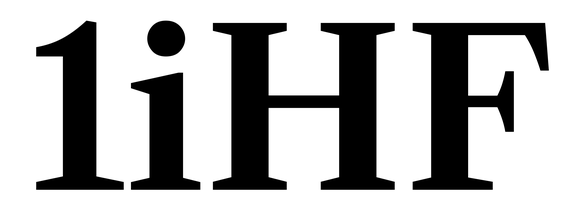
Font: LibreCaslonText_Bold